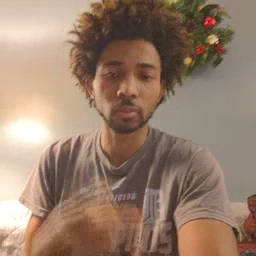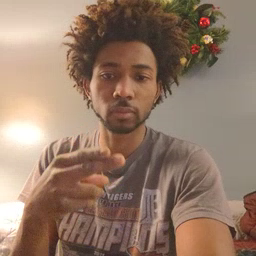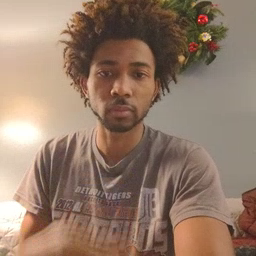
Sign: scissors